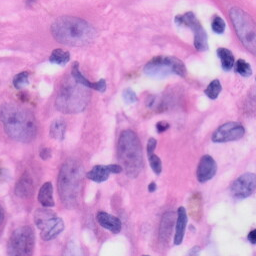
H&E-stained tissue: Skin